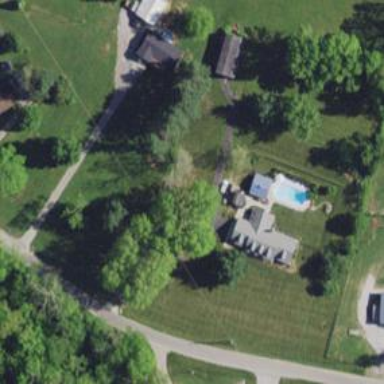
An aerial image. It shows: Driveway.